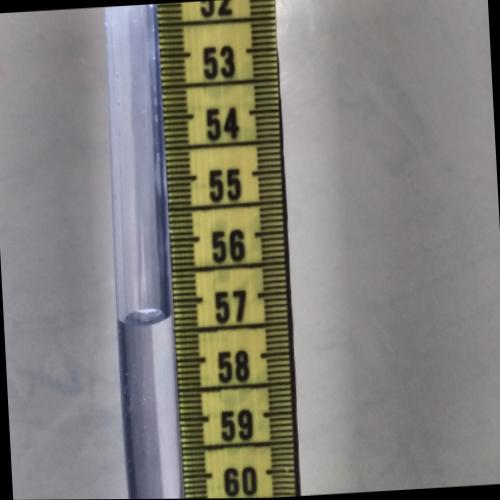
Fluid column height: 57.3 cm